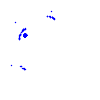
Particle: electron